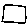
Label: square